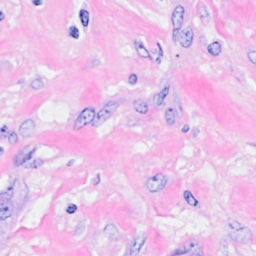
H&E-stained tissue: Breast